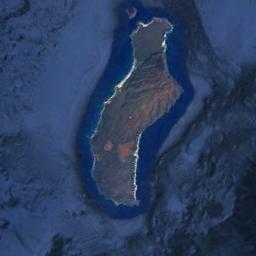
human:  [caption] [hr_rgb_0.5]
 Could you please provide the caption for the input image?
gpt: The long strip-shaped island is surrounded by blue water with green vegetation and yellow-brown mountains .

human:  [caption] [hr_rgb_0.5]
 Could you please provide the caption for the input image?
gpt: The island without vegetation is surrounded by deep blue waters .

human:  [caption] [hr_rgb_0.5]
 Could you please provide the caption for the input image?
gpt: The water around the island is blue .

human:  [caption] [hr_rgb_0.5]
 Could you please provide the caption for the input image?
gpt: The island is surrounded by water .

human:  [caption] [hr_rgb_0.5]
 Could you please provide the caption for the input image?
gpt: The brown island with mountains is on a blue sea .